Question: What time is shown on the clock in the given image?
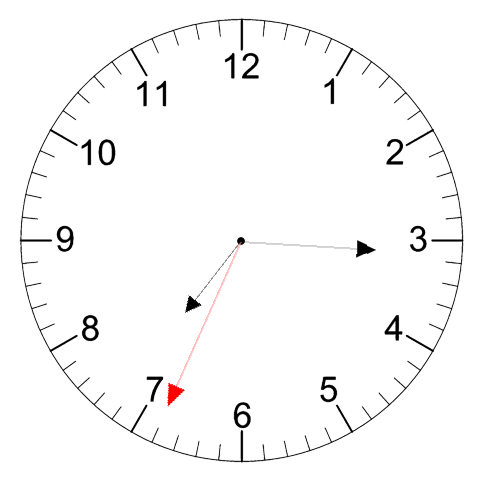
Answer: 07:15:34